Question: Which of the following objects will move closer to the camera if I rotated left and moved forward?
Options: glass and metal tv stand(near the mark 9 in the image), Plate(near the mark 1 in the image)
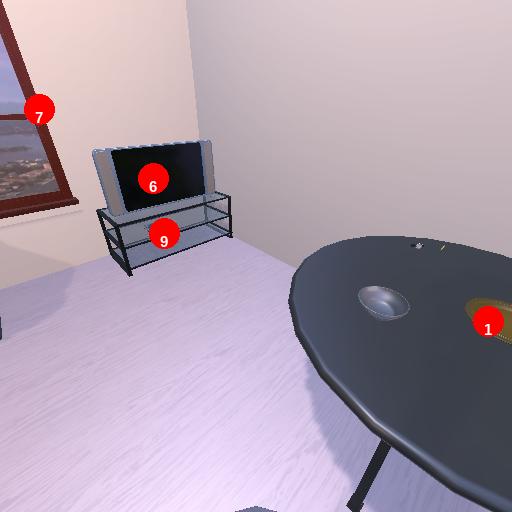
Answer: glass and metal tv stand(near the mark 9 in the image)